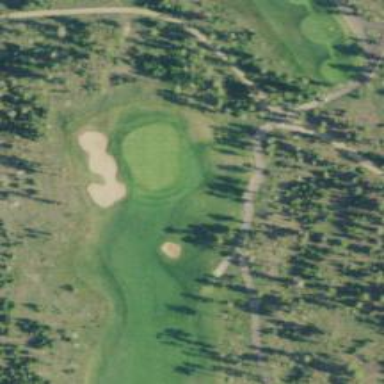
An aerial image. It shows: View of golf hole.